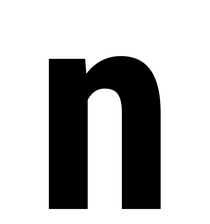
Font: Roboto_Condensed_Bold